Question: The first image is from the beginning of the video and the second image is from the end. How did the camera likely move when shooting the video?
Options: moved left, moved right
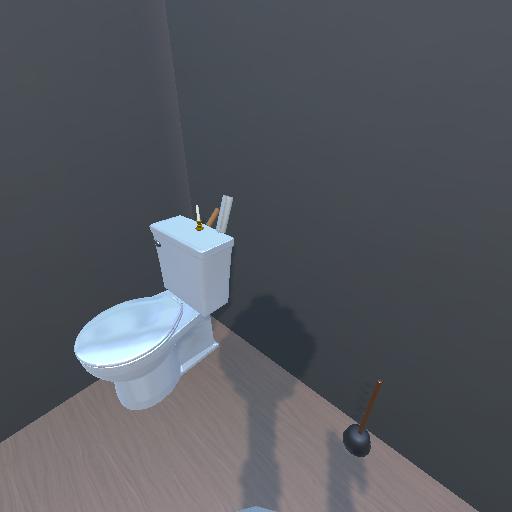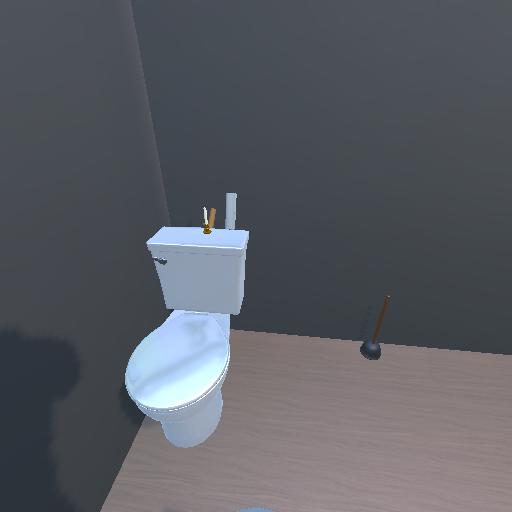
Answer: moved left